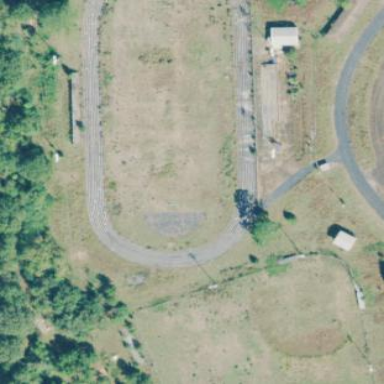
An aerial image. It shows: Track in leisure land.